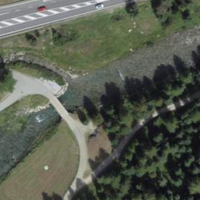
EUNIS habitat code: 26
Species observed at this site:
Vaccinium myrtillus